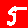
Digit: 5